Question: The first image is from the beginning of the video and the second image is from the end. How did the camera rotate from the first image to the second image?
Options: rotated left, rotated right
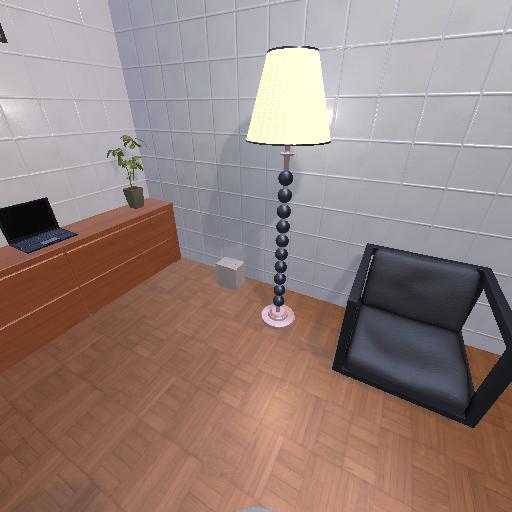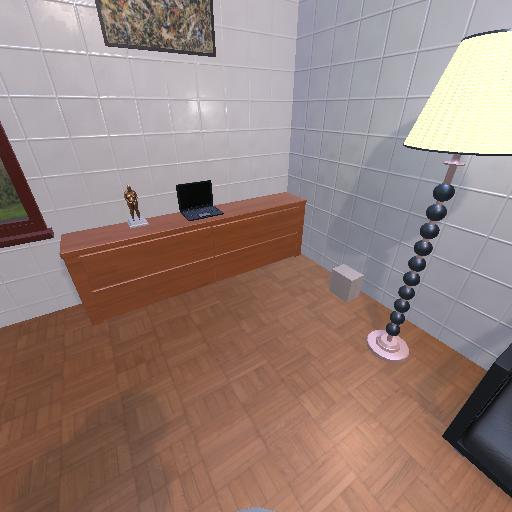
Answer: rotated left